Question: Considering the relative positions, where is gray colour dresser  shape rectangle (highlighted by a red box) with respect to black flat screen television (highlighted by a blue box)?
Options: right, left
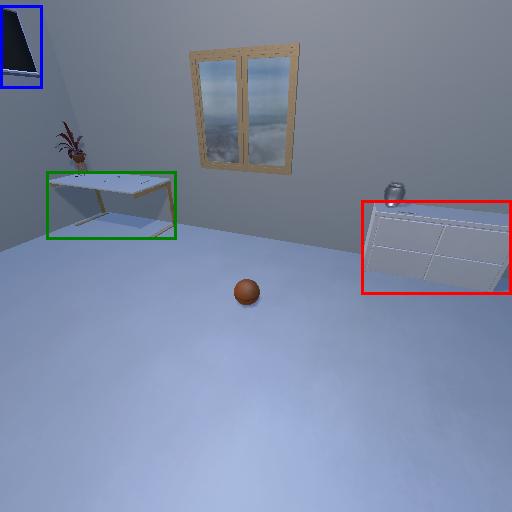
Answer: right